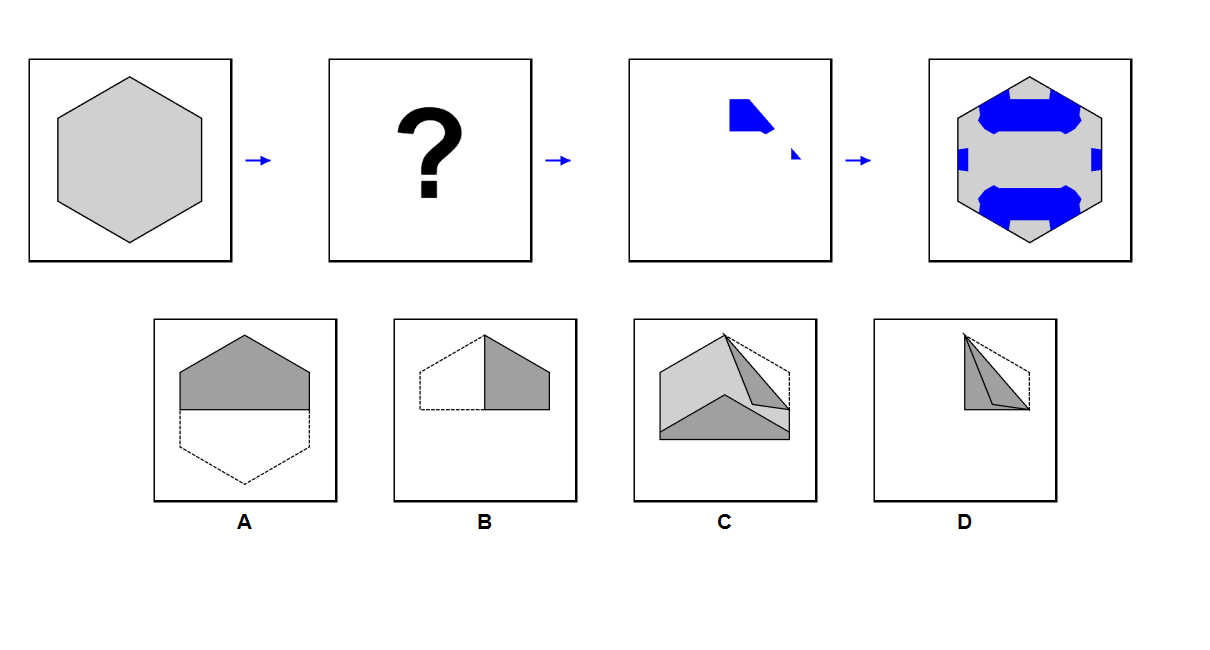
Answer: C